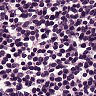
Metastatic tissue present: no